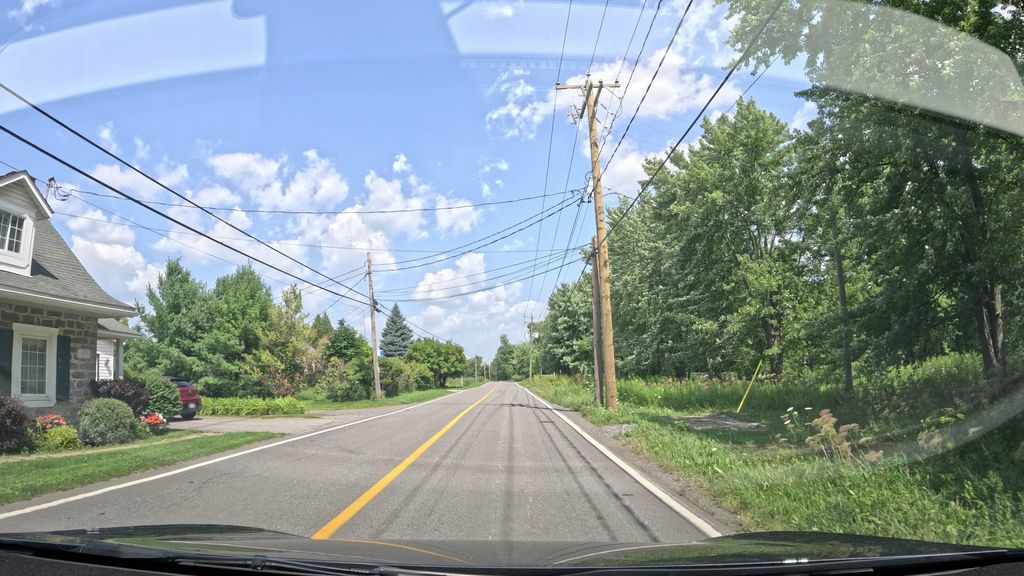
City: montreal